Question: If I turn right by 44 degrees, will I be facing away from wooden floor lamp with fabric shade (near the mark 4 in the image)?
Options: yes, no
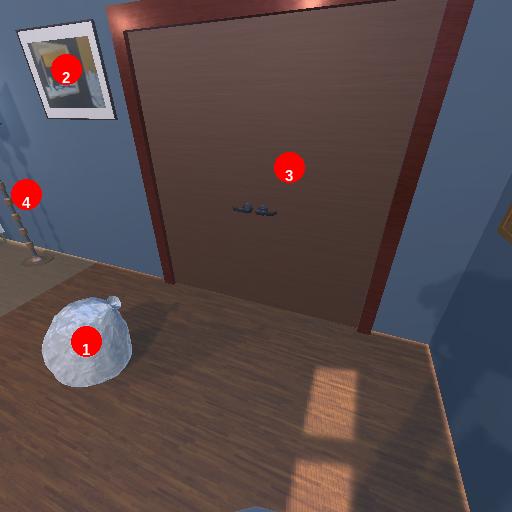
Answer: yes